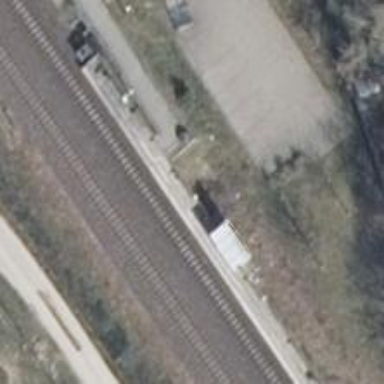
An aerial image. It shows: Platform for public transport with shelter.